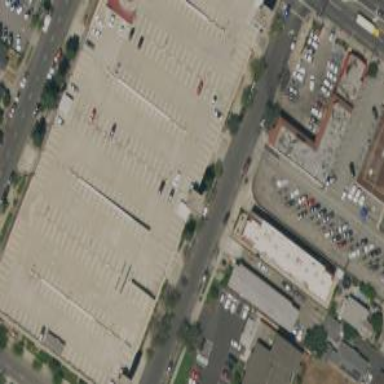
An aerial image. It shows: Multi-storey parking lot with asphalt surface.